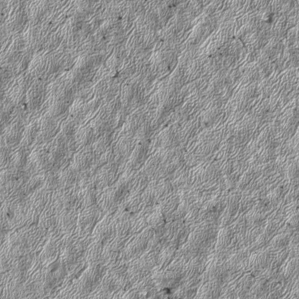
Label: frost